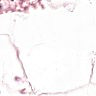
Metastatic tissue present: no